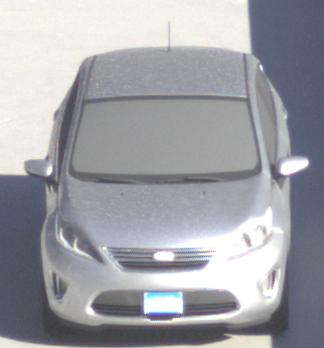
Make: Ford
Model: Fiesta
Detailed model: ’09 Sedan (seventh series)
Model produced from: 2010
Model produced until: 2017
Doors: 4
Color: white
Road condition: dry road
Daytime: midday
Contrast: high contrast